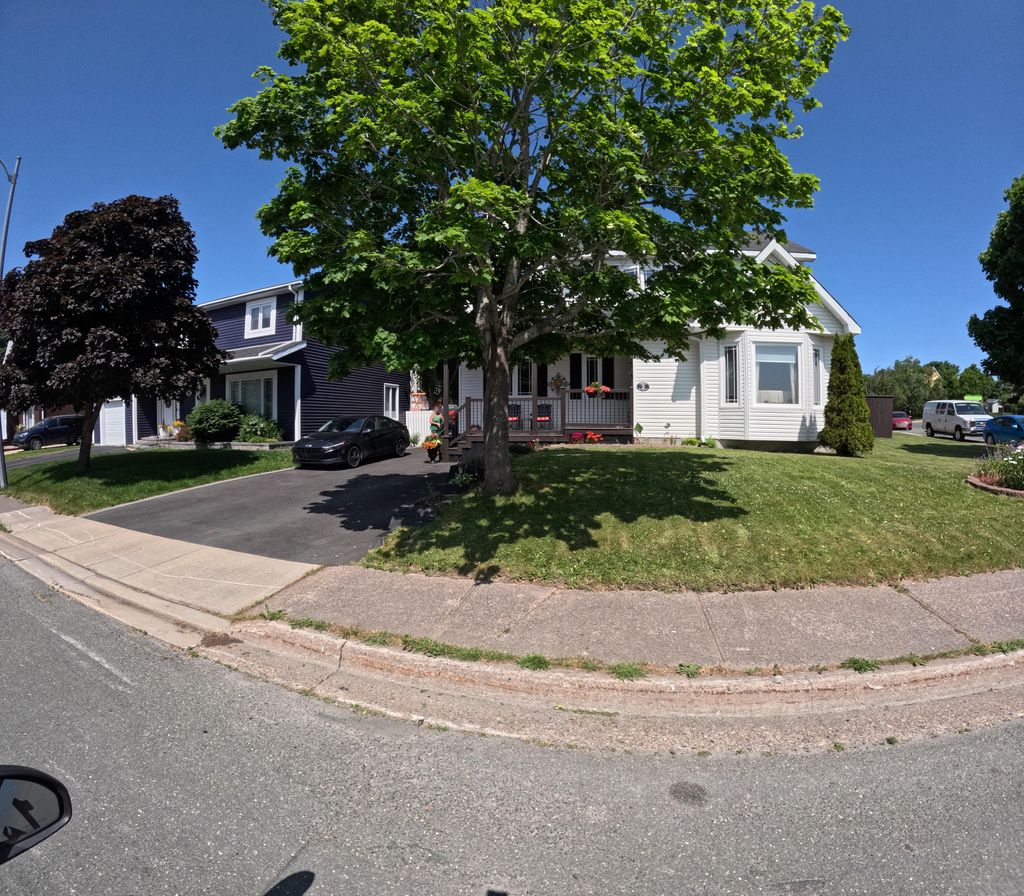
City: st_johns